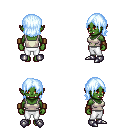
a pixel art fantasy rpg character, female body template, orc, green skin, white pirate shirt, white pants, white cyan long bangs hairstyle, leather bracers, metal boots, four views (front, back, left, right), 2x2 character sprite sheet, small pixel art, hard edges, no anti-aliasing